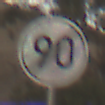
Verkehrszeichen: EndeGeschwindigkeit90
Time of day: SunriseSunset
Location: Outdoor (RoadRail)
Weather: PartlyCloudy
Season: NotSpecified
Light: Natural